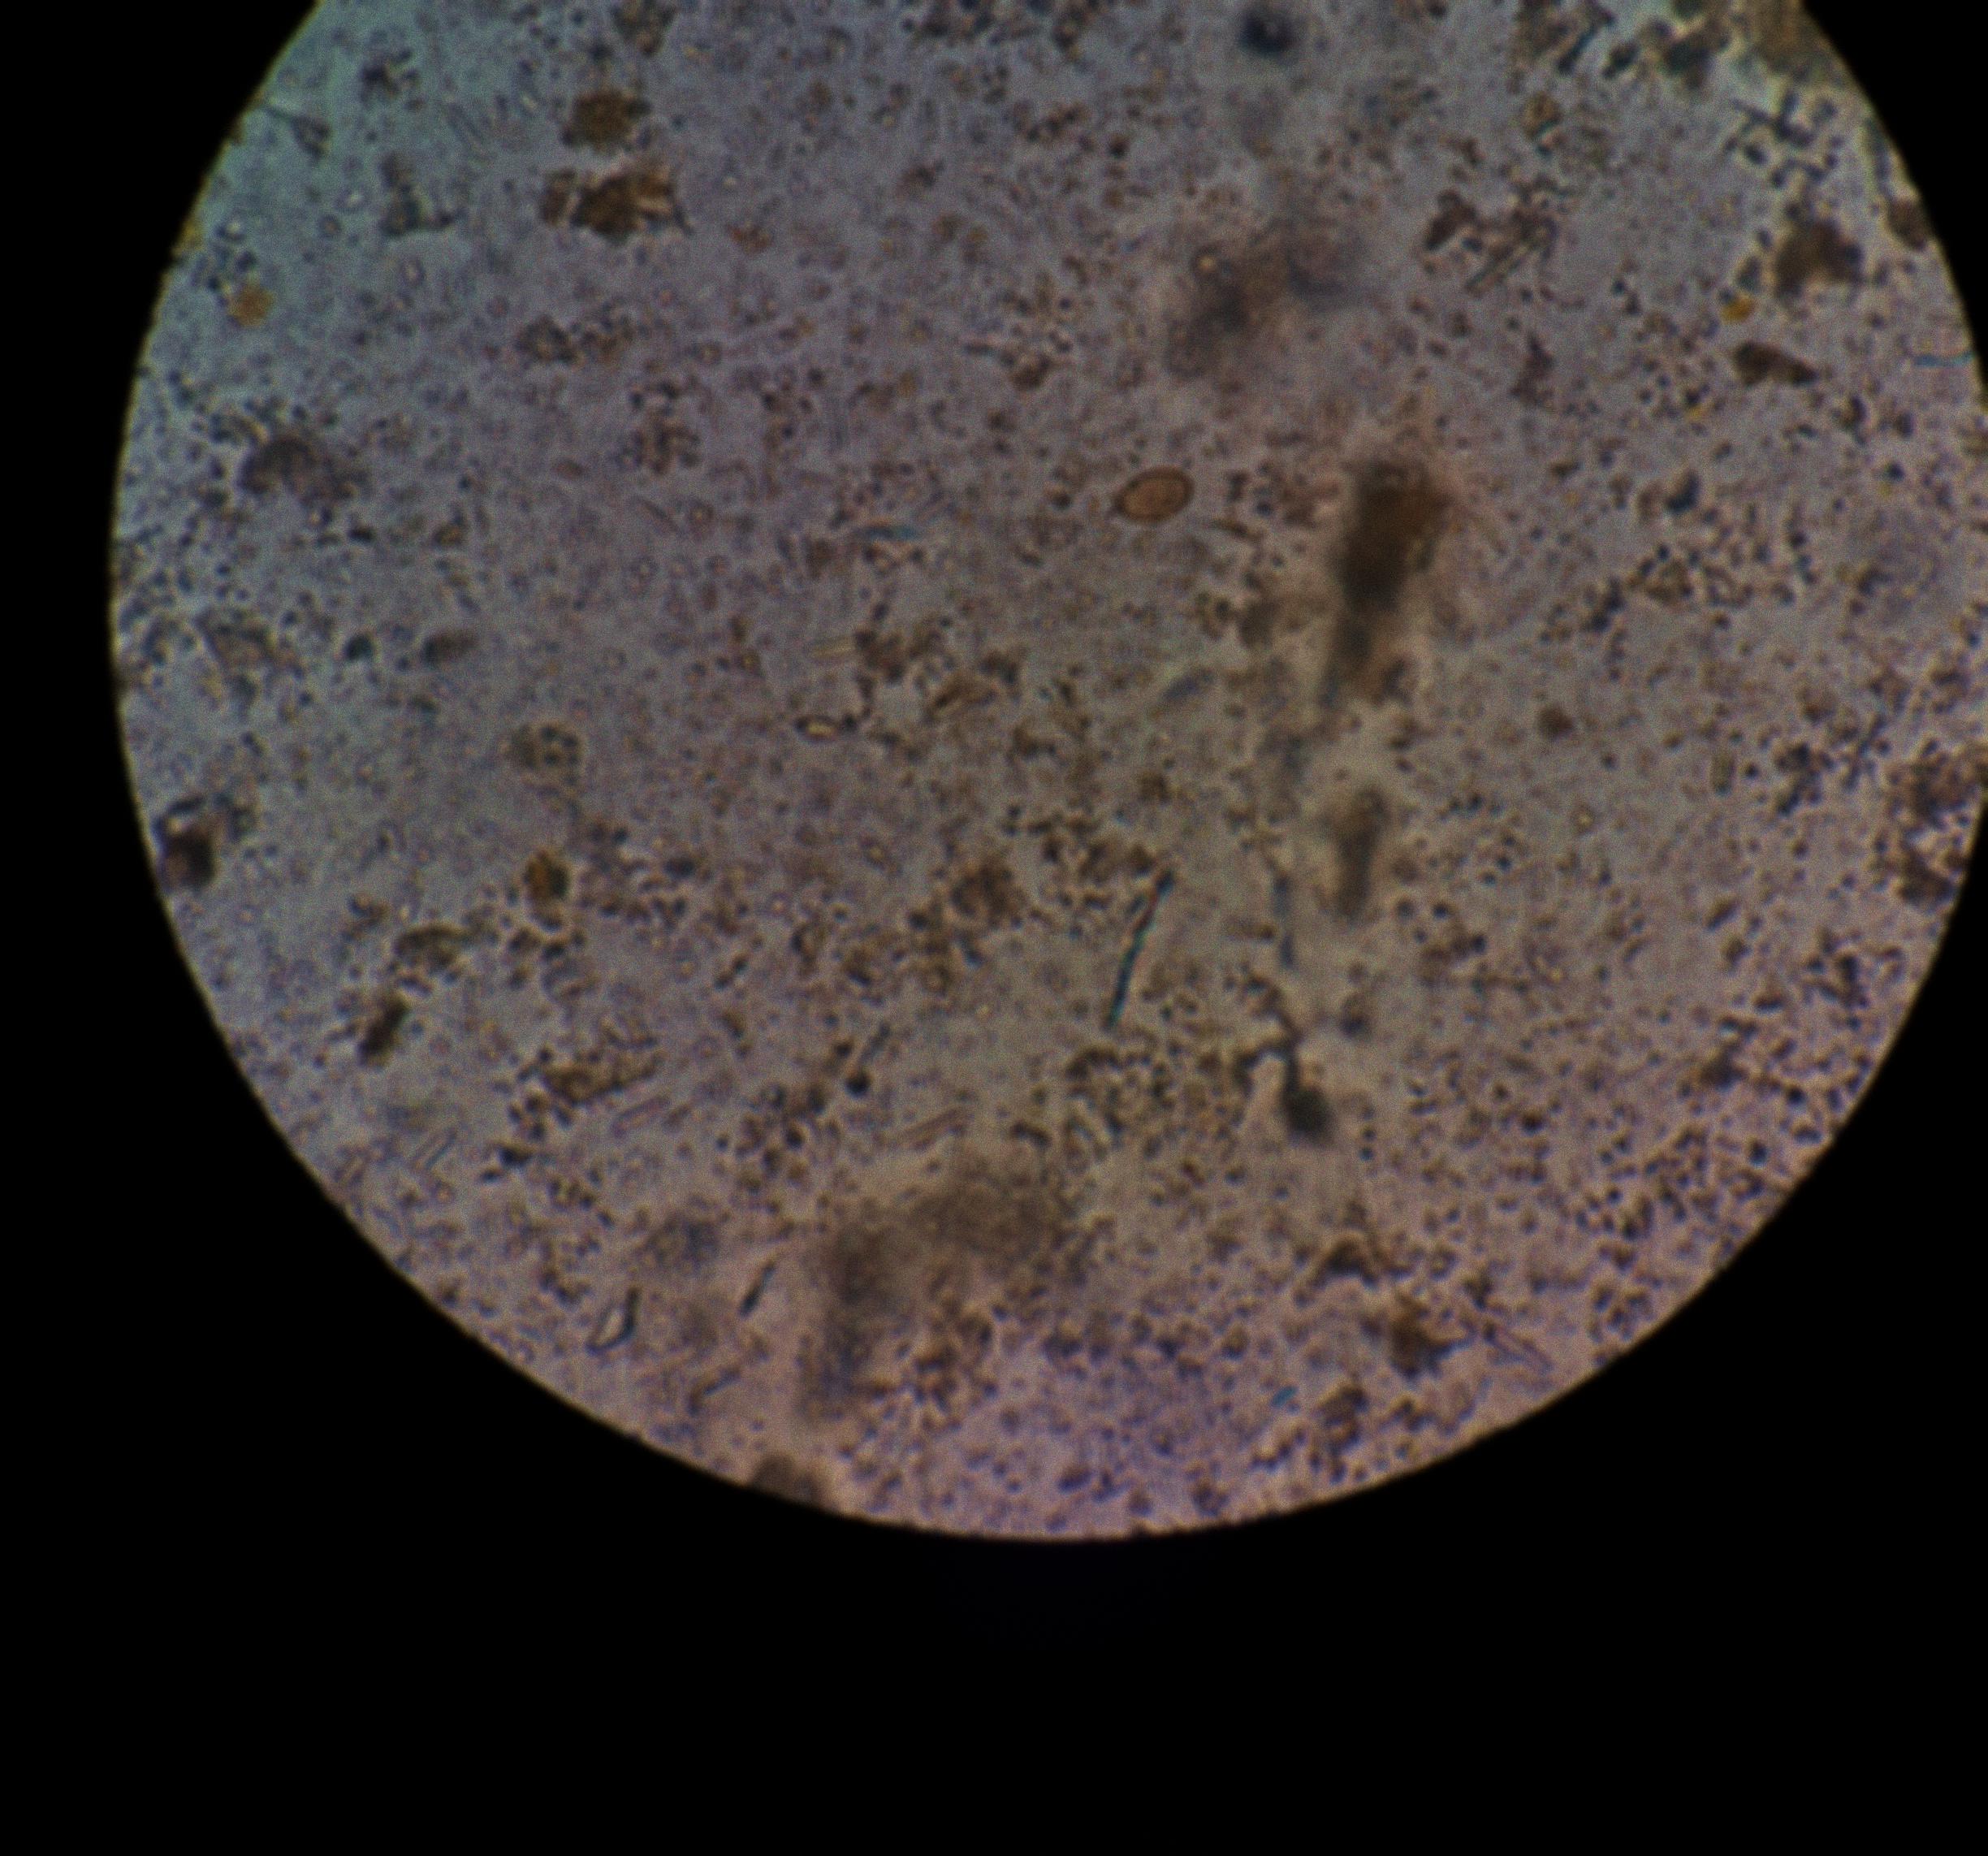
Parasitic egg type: Opisthorchis viverrine